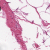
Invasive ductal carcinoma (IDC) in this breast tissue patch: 0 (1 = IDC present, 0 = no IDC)